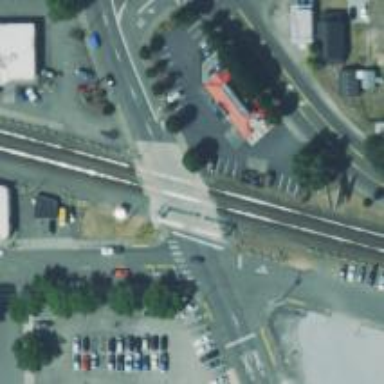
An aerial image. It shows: Railway crossing with lights and saltire markings.